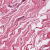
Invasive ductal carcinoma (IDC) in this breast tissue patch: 0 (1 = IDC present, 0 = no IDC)